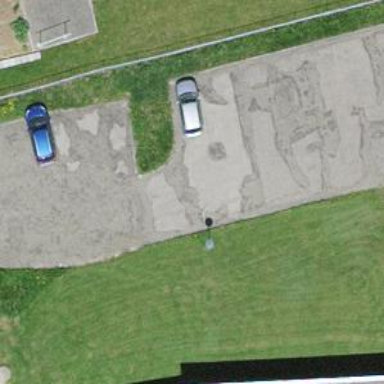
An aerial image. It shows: Parking area with surface.